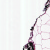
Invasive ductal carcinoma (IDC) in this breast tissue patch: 0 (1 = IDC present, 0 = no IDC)